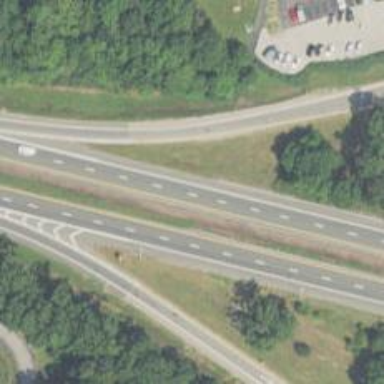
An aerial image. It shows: Asphalt motorway.